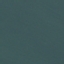
Label: SeaLake